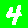
Digit: 4